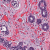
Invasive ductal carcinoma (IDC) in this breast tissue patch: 0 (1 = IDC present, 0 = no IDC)